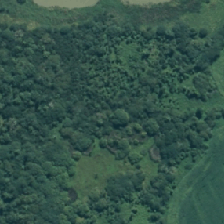
Land cover: herbaceous_freshwater_vege